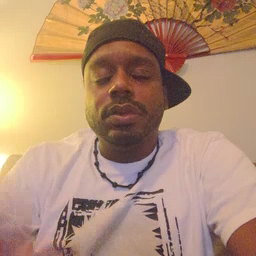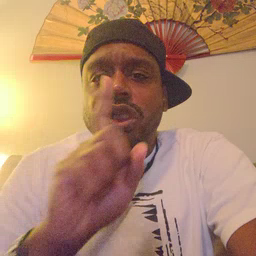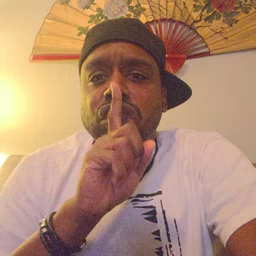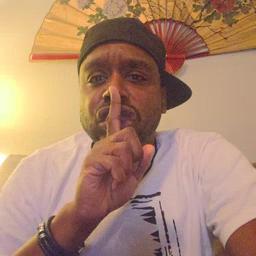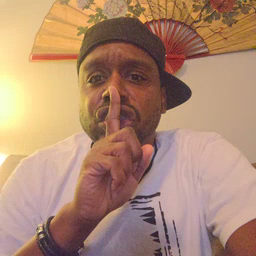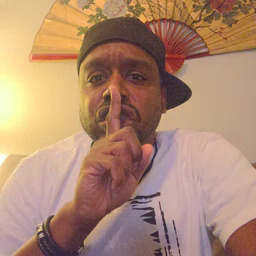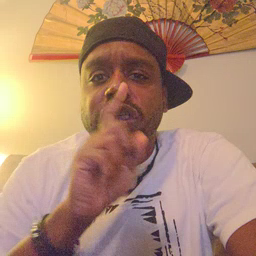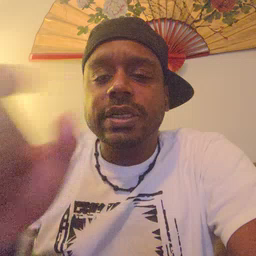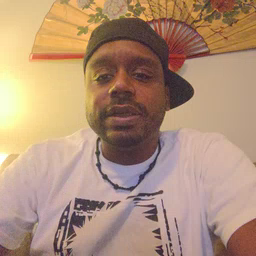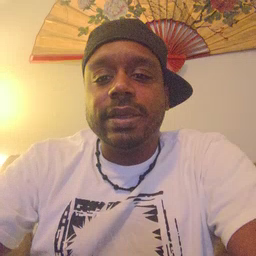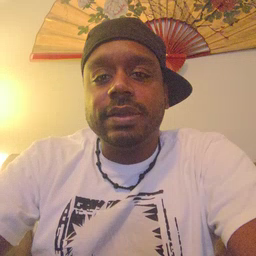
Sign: shhh